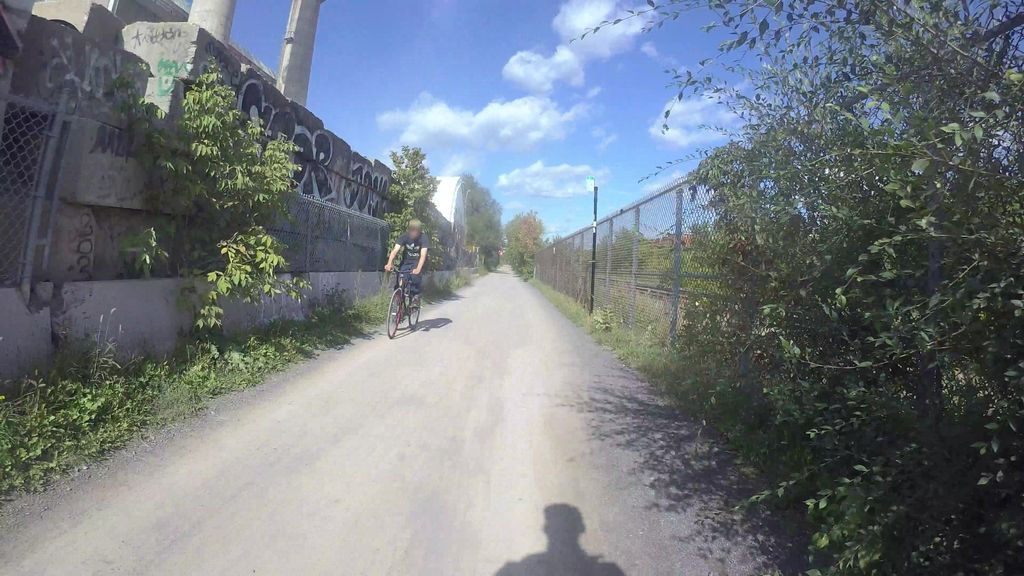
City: montreal